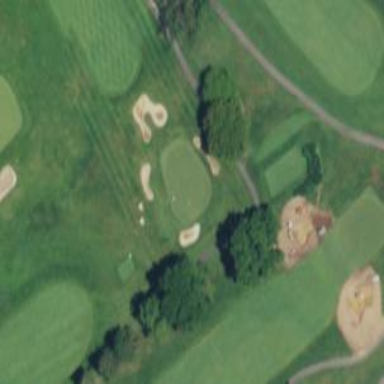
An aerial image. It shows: View of golf hole.